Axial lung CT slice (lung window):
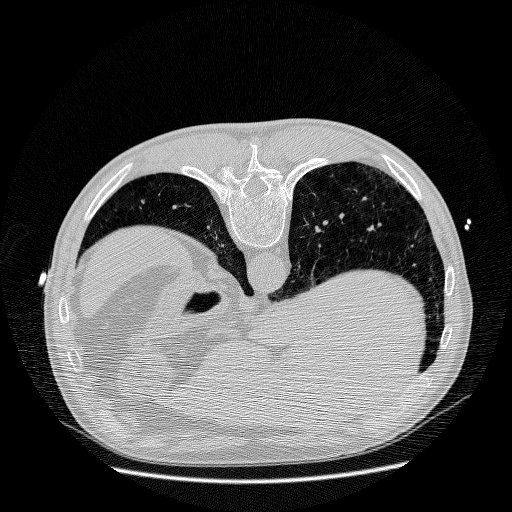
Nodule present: no